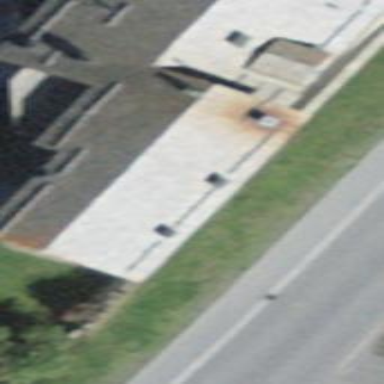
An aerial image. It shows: Part of building.